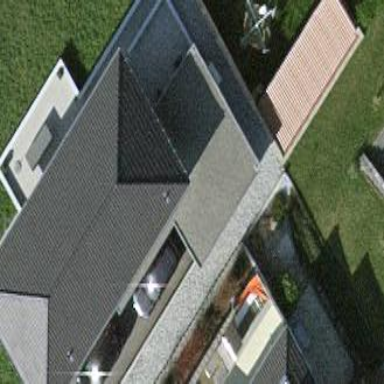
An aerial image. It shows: Garage.